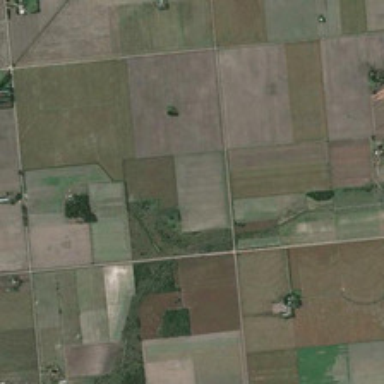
Many pieces of farmlands are together .